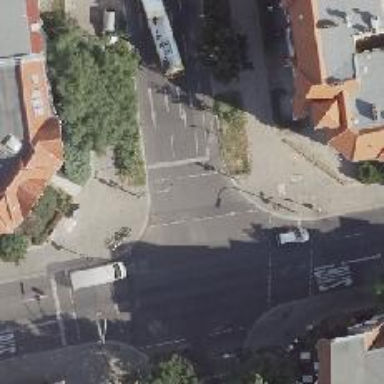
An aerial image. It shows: Crossing with traffic signals.